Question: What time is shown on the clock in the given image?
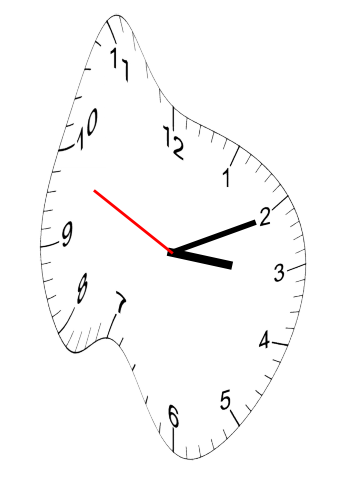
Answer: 03:10:49